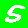
Digit: 5